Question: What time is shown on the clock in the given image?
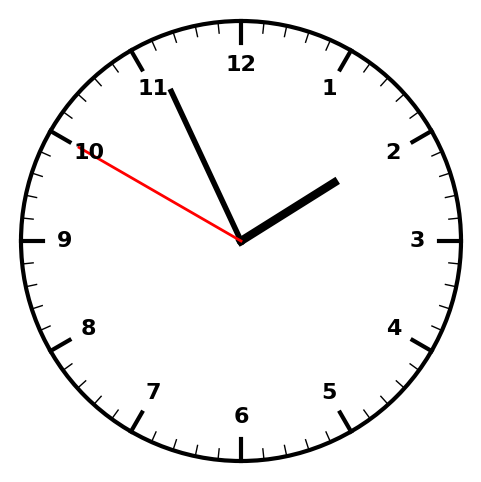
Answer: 01:55:50